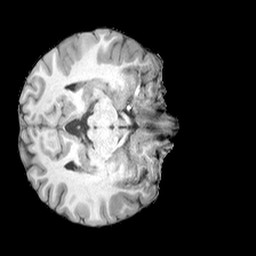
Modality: T1w
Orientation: axial
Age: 23
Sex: male
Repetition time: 2.3 s
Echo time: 0.0226 s